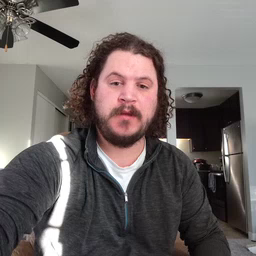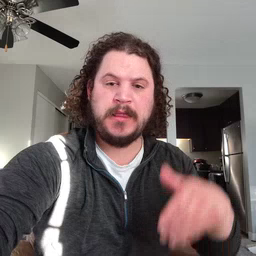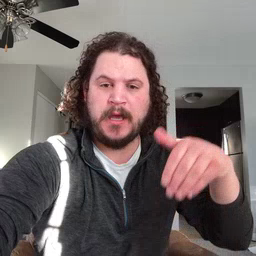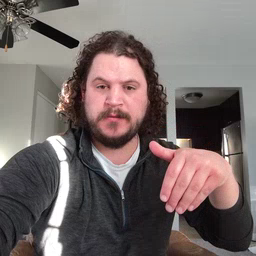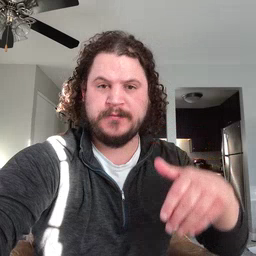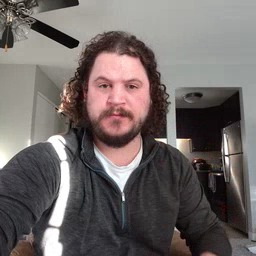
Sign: night